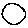
Label: circle